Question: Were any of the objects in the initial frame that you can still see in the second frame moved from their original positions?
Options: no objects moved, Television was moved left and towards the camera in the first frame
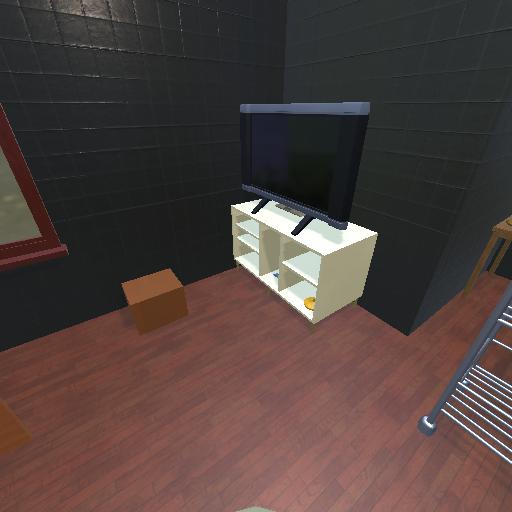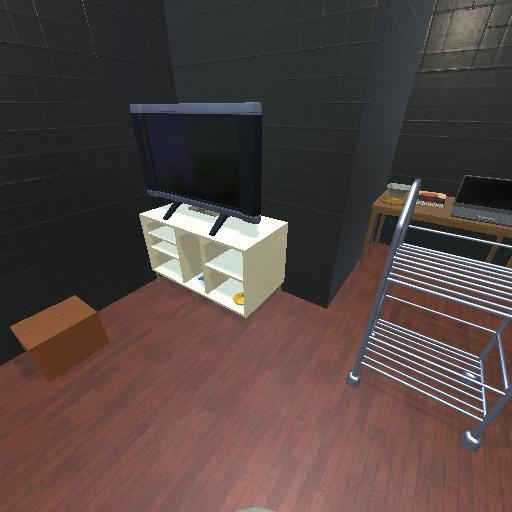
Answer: no objects moved